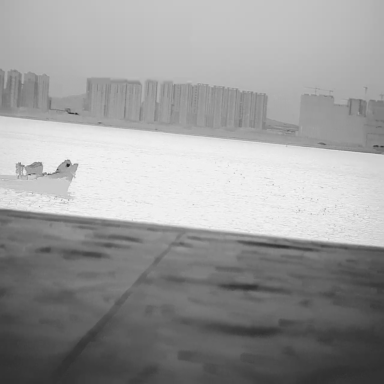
There is a bulk_carrier in the infrared image.